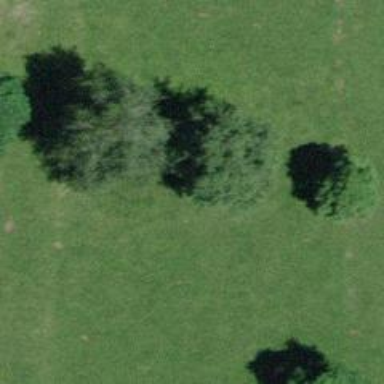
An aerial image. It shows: Single tag "natural: tree."